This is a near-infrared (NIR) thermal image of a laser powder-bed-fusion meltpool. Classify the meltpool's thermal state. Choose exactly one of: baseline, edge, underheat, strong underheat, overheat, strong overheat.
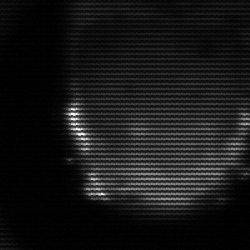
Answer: edge